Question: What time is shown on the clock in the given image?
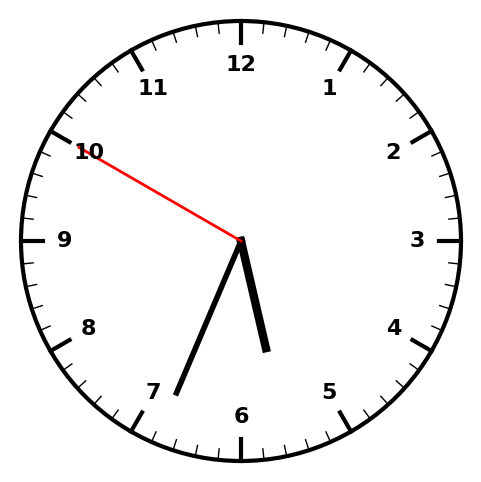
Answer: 05:33:50